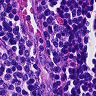
Metastatic tissue present: no